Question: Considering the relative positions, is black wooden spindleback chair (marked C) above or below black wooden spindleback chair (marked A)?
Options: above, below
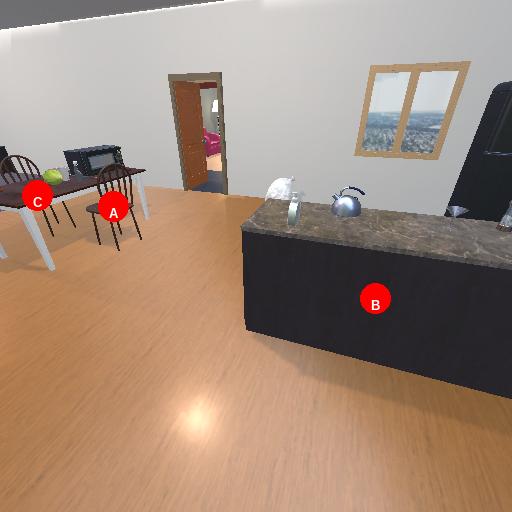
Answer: above